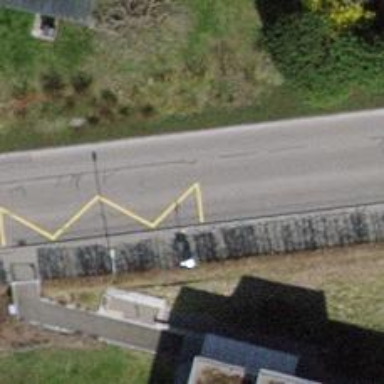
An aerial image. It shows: Public transport stop position.